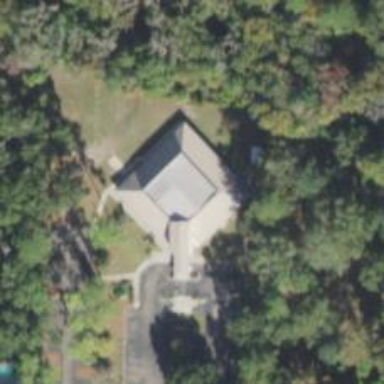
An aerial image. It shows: Place of worship.